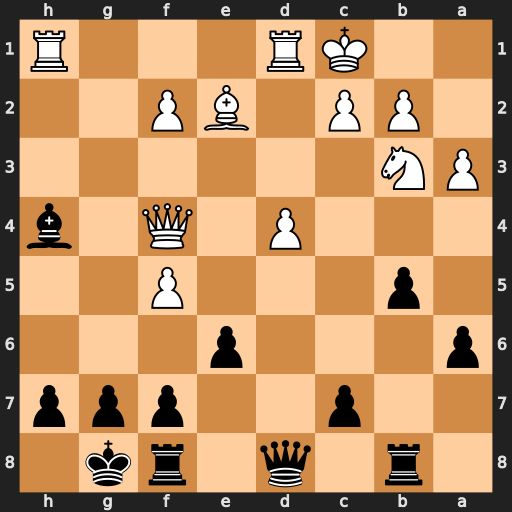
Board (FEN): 1r1q1rk1/2p2ppp/p3p3/1p3P2/3P1Q1b/PN6/1PP1BP2/2KR3R
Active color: b
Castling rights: -
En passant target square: -
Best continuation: Bg5 Qxg5 Qxg5+